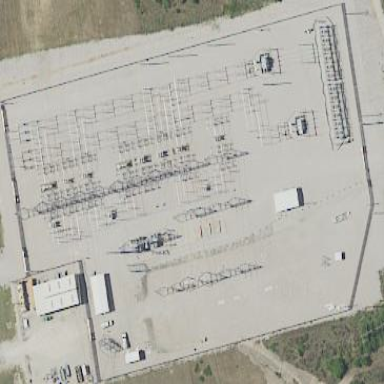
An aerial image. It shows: Power substation with transmission level designation. It is enclosed by fence.